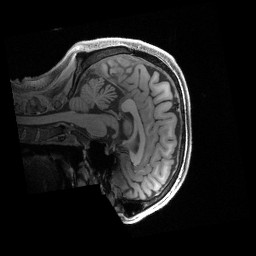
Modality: T1w
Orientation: sagittal
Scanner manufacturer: siemens
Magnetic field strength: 3 T
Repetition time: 2.4 s
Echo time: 0.00222 s